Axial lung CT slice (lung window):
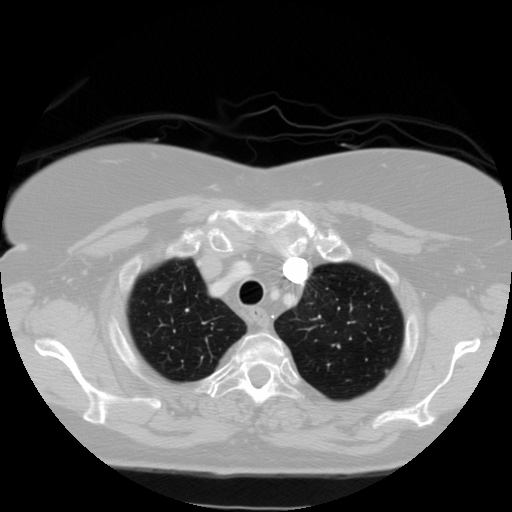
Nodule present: no